Aerial crown-view tile of a tropical tree (Barro Colorado Island, Panama), acquired 20250818:
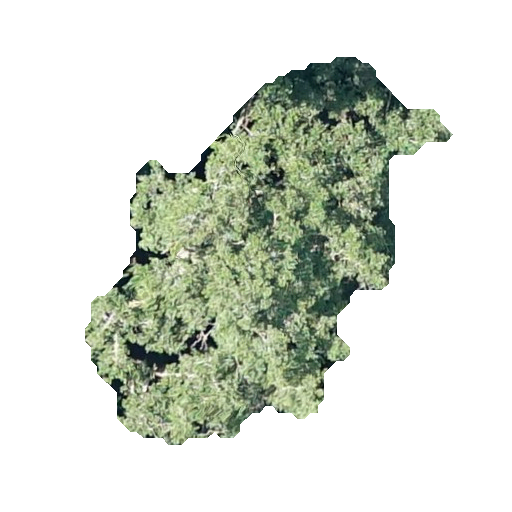
Species: Brosimum alicastrum
GBIF accepted scientific name: Brosimum alicastrum
Crown area: 115.452 m²